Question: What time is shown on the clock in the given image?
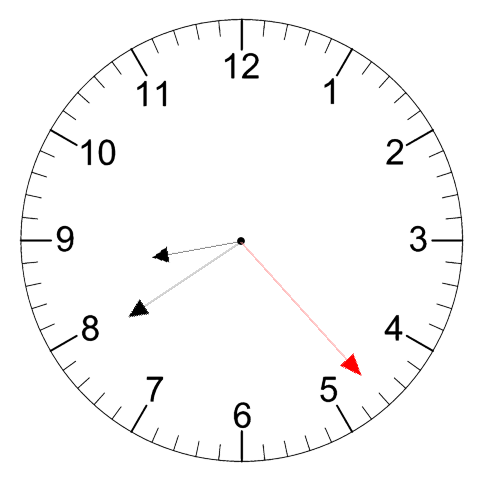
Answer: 08:39:23